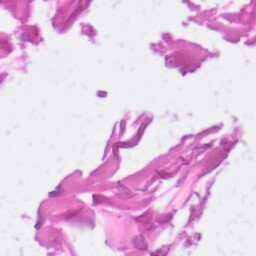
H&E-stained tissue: Skin